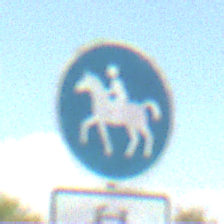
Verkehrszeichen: Reitweg
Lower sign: EinspurigeFahrzeugeFrei1
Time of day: MorningAfternoon
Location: Outdoor (Nature)
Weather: PartlyCloudy
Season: NotSpecified
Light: Natural